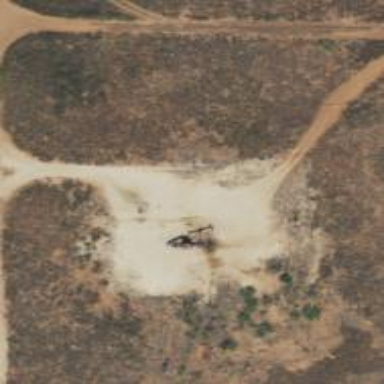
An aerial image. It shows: Petroleum well.